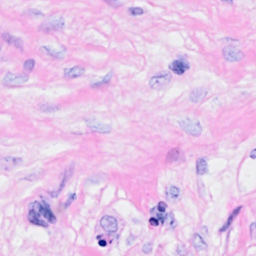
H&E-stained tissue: Breast